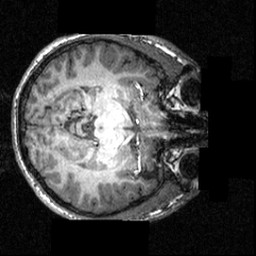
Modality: T1w
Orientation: axial
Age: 20
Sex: male
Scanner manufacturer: siemens
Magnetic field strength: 3.951 T
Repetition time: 1.5 s
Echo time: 0.00335 s